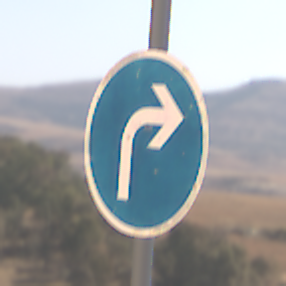
Verkehrszeichen: VorgeschriebeneFahrtrichtungRechts
Umgebung: Outdoor, Nature
Tageszeit: Midday
Wetter: PartlyCloudy
Licht: Natural
Jahreszeit: NotSpecified
Kontrast: HighContrast